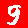
Digit: 9